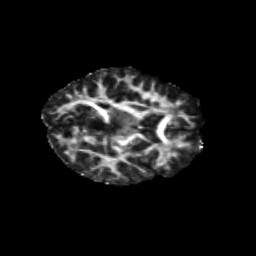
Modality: FA
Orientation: axial
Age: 12
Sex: male
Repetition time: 9.512 s
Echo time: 0.089 s